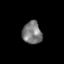
Tissue: skin
Cell type: Epithelial cells
Senescence score: 0.2532
Nuclear area (px): 430
Mean DAPI intensity: 122.279